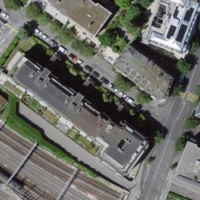
EUNIS habitat code: 54
Species observed at this site:
Vaccinium vitis-idaea